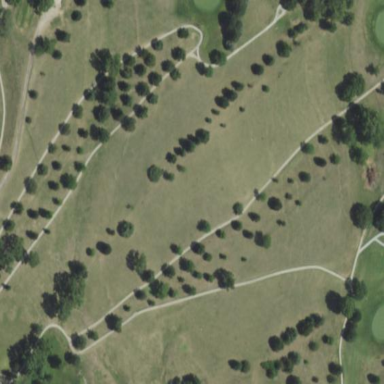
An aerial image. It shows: Golf course surrounded by greenery.